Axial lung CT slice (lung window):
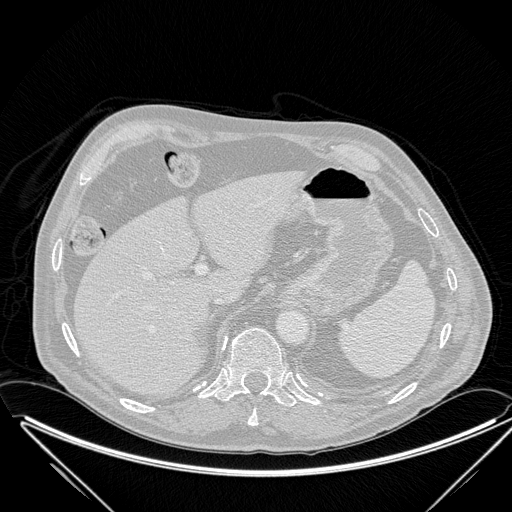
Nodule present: no